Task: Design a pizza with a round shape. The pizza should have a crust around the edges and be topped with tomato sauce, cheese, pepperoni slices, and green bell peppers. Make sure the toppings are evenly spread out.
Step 346:
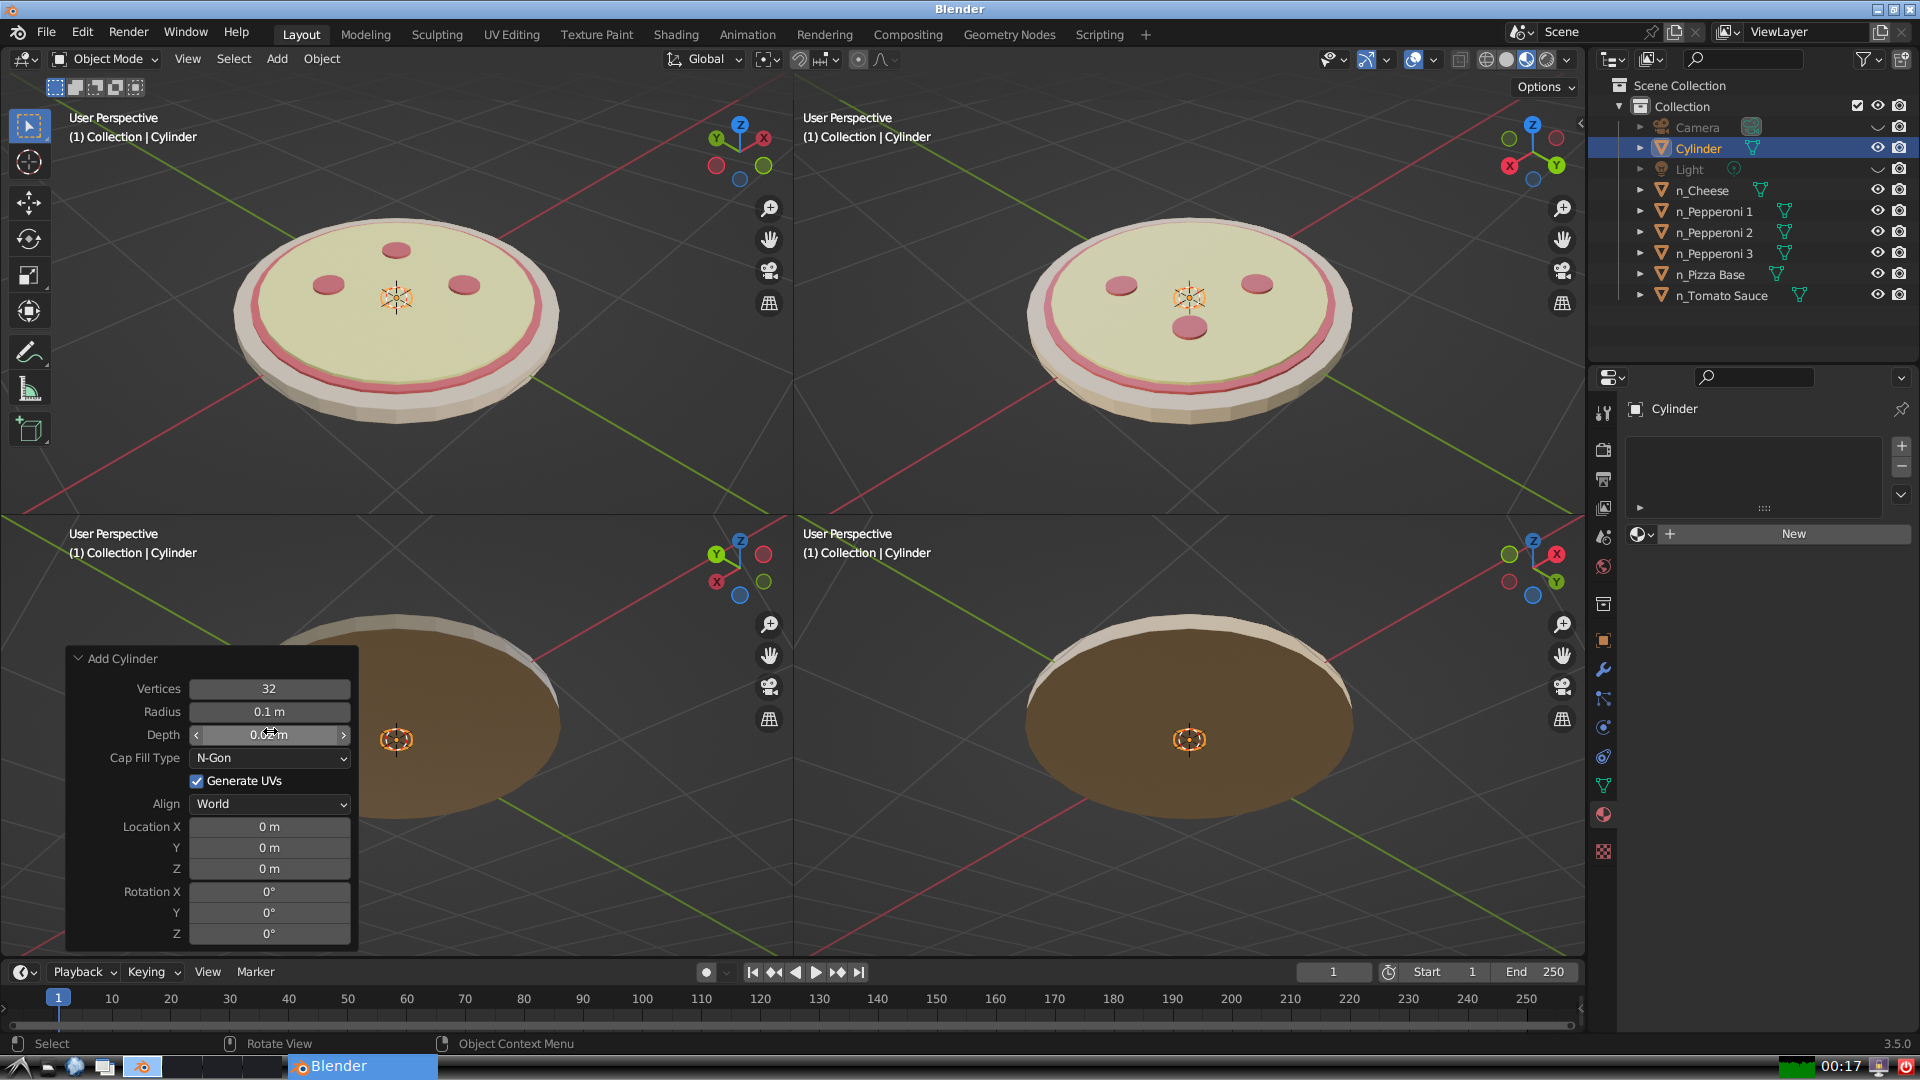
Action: click: no